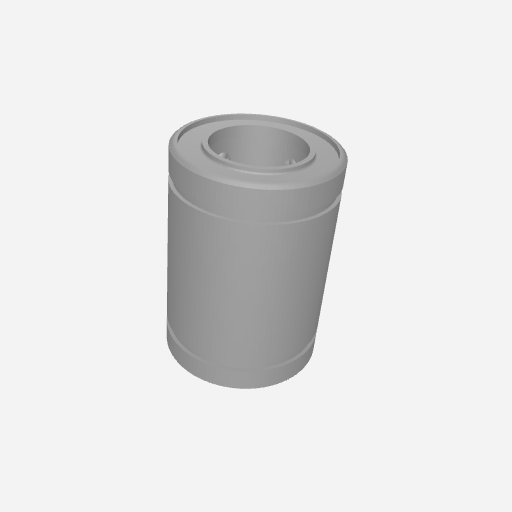
Part: LinearBearing12ID30